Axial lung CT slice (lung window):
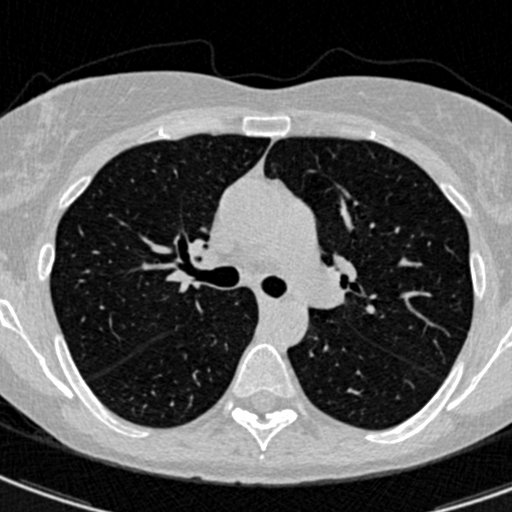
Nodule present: no